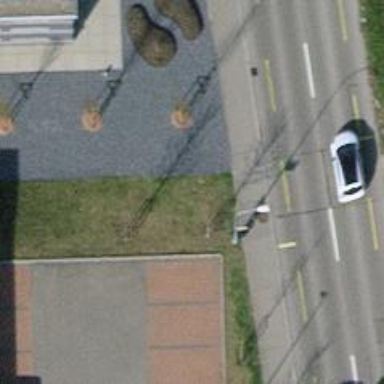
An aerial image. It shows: Bus stop with platform for public transport.